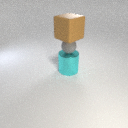
large cyan metal cylinder below large brown rubber cube